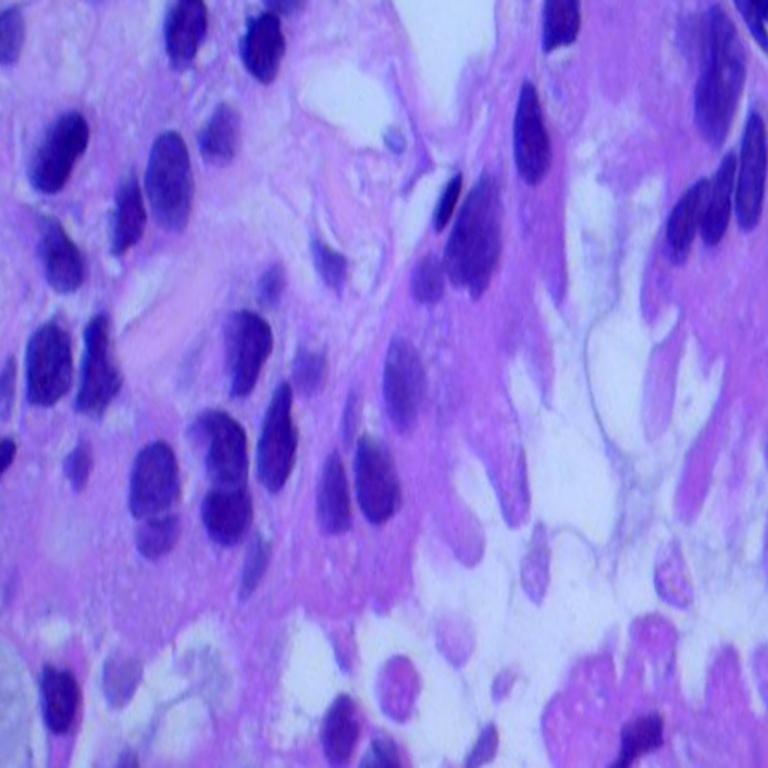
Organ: lung
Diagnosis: adenocarcinomas